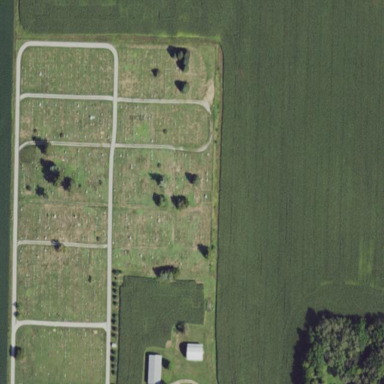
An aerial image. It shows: Cemetery.